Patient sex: M
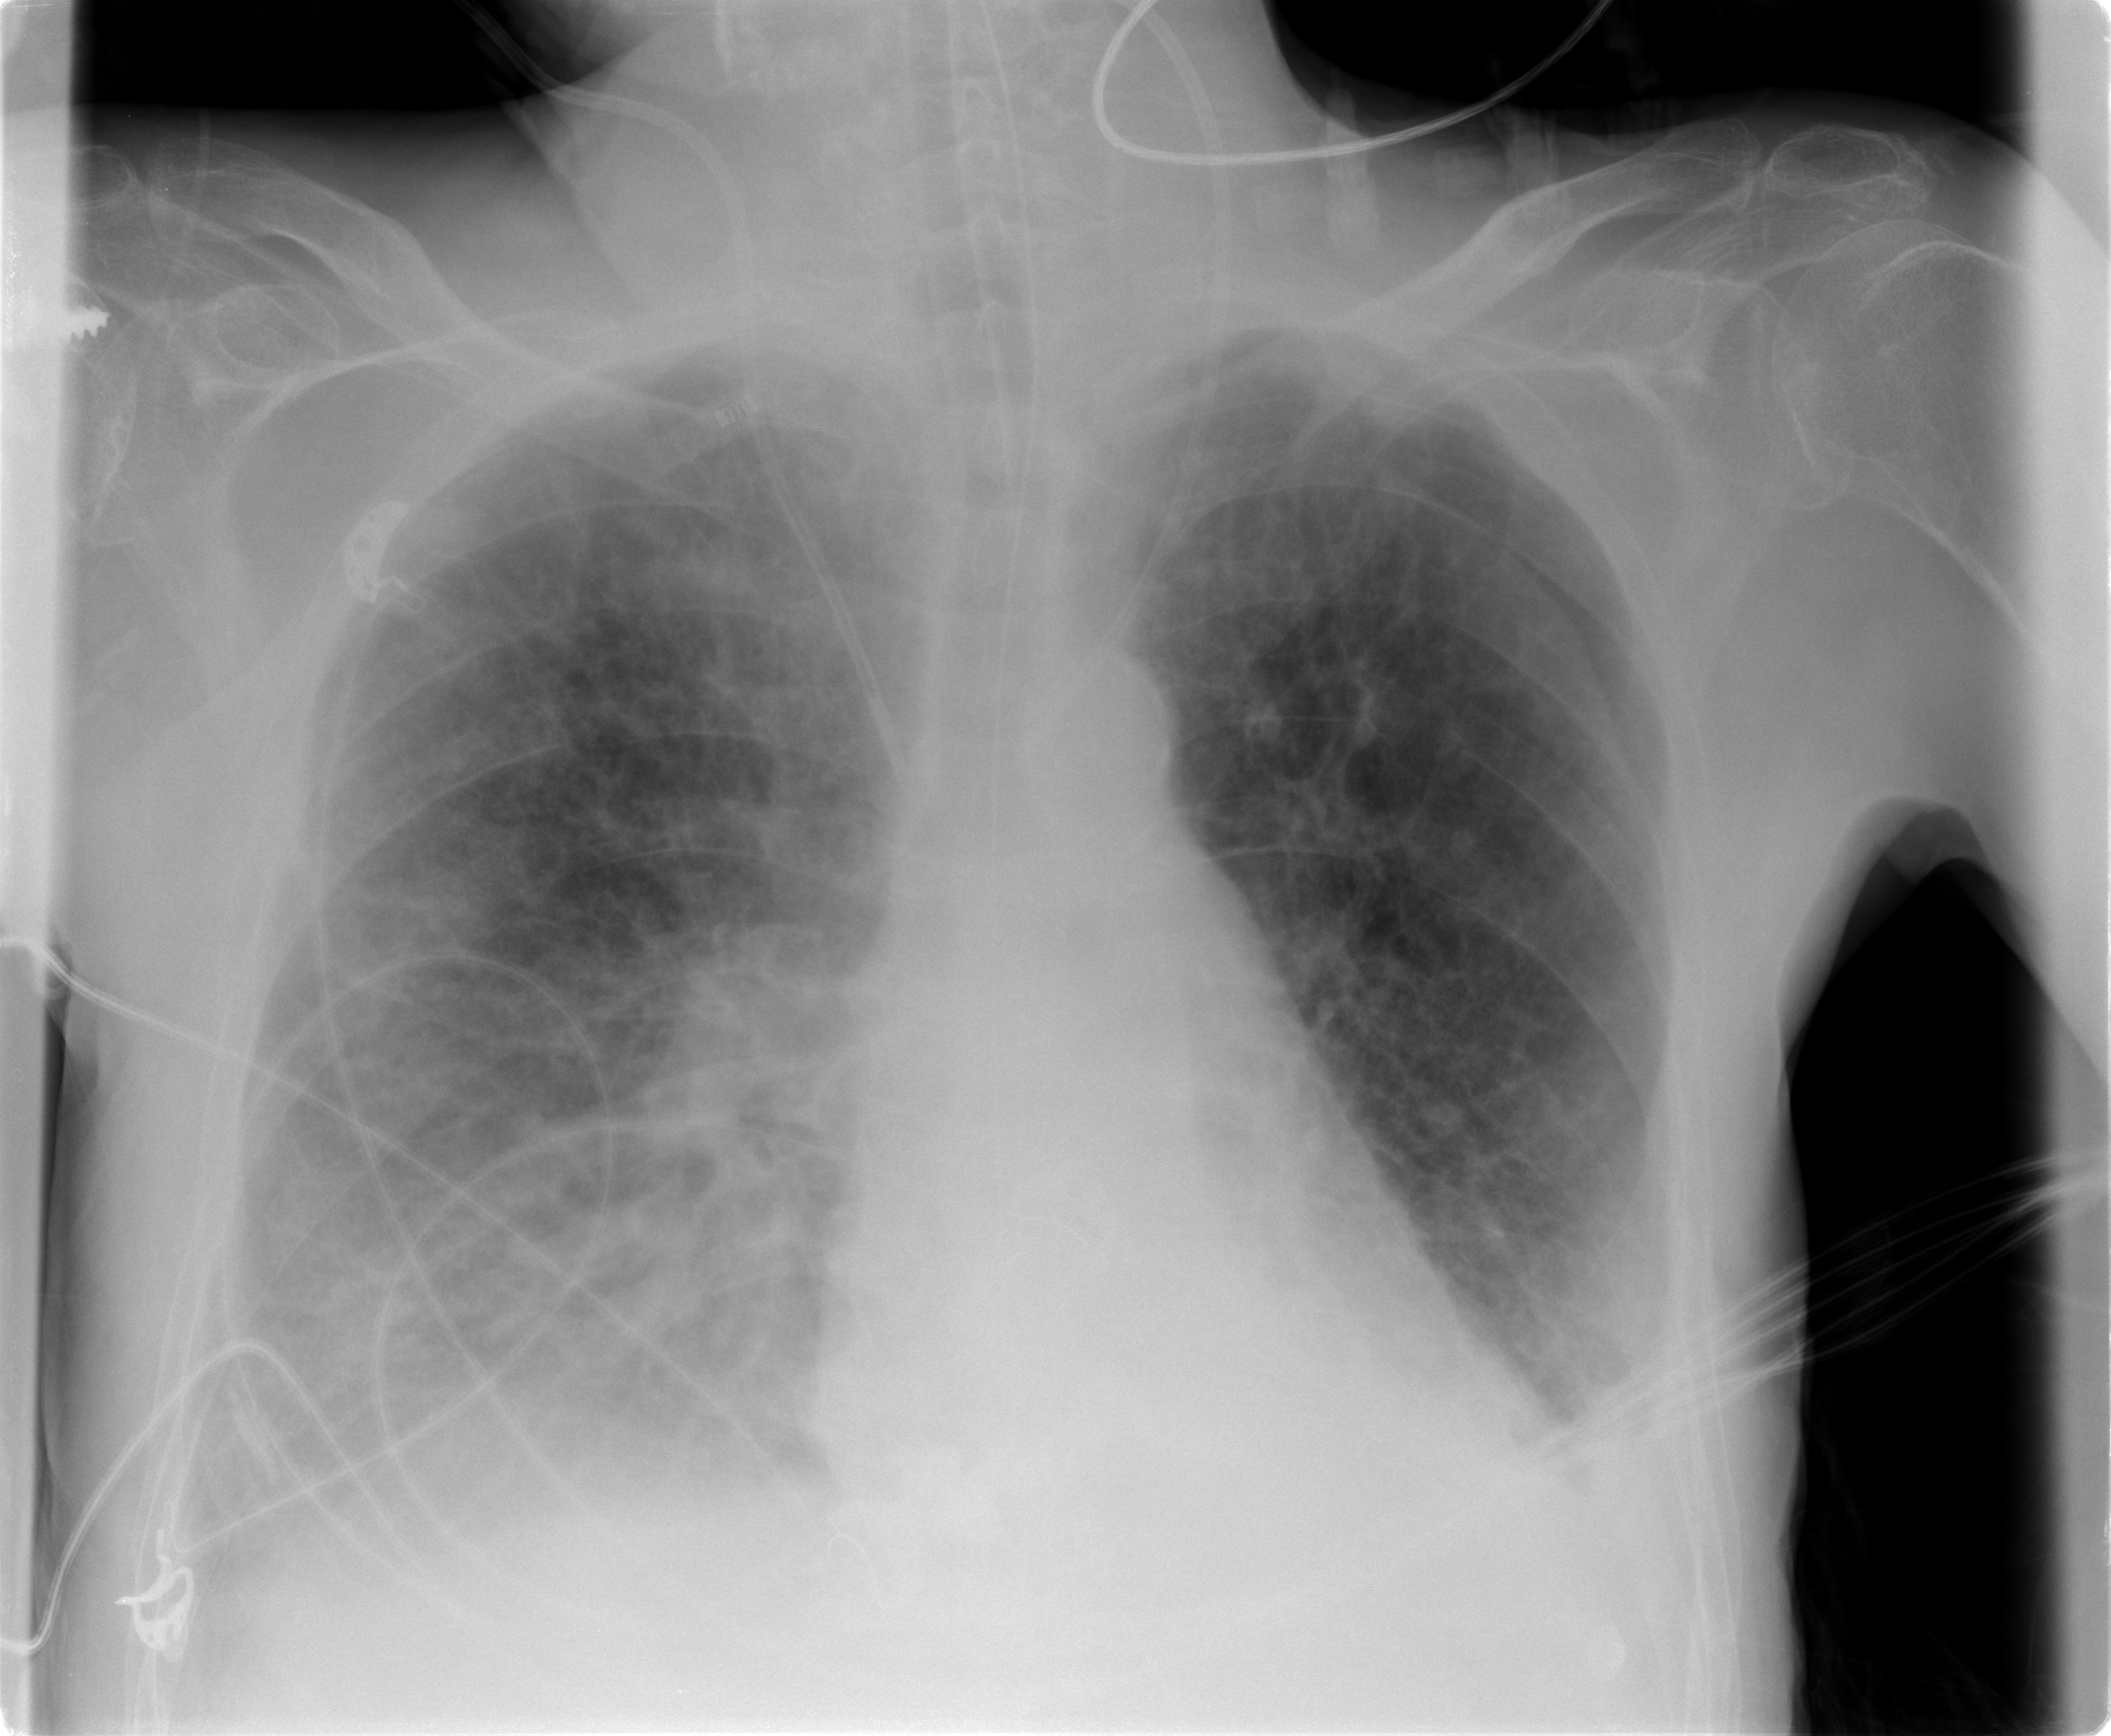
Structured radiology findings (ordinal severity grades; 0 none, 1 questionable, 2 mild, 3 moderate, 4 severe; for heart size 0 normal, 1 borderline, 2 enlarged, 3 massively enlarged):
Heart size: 0
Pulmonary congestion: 3
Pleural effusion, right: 2
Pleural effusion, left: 2
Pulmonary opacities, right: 3
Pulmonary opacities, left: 2
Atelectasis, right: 2
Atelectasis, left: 2